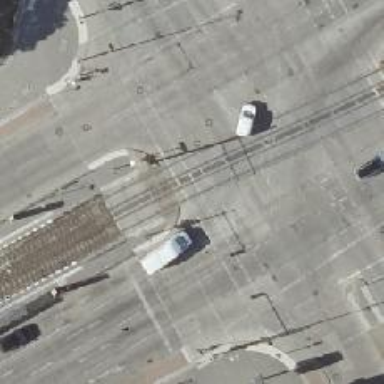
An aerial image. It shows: Concrete cycleway with traffic signals at crossing.